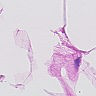
Metastatic tissue present: no